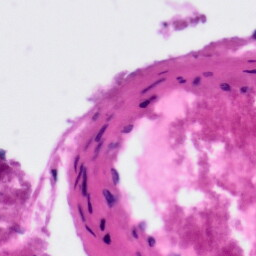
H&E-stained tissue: Tonsil